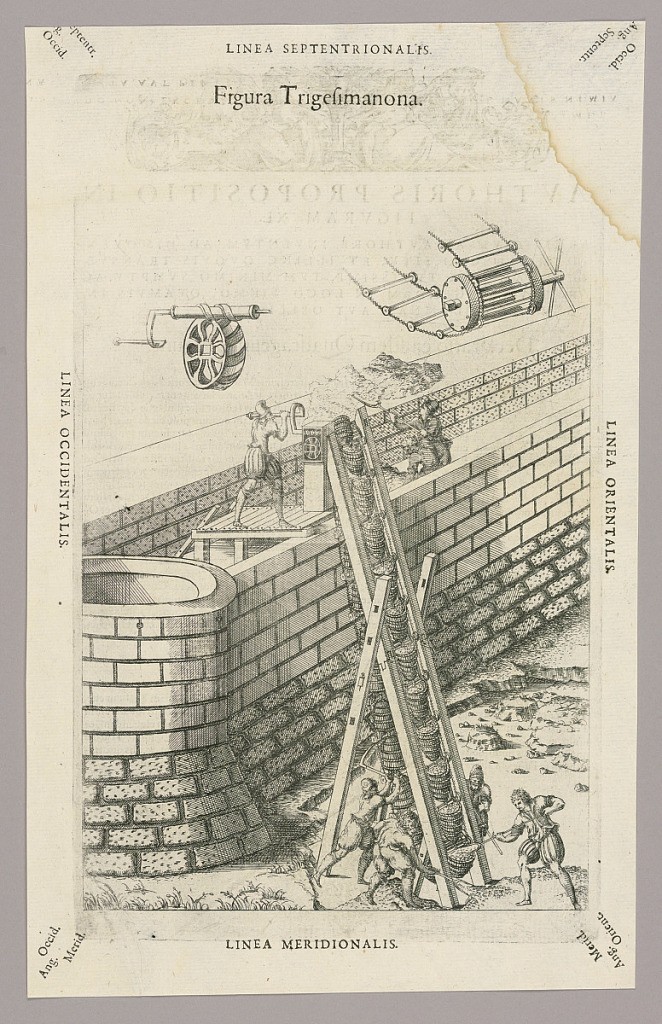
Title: Plate XXXIX from Theatrum instrumentorum et machinarum
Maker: Julio Paschale
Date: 1582
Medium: Woodcut on paper
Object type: Print
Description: A machine for masons building walls. A ladder of buckets on chains; going up full, down empty. Four men below, two above, one turning cog wheels. Description in Latin on verso of 1949-152-236.